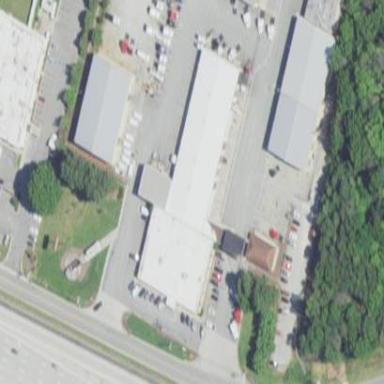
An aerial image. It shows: Office building with truck shop.